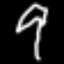
Label: palm tree